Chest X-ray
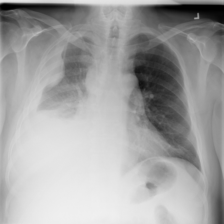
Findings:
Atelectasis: negative
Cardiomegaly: negative
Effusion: negative
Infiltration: negative
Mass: positive
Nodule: positive
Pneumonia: negative
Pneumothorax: negative
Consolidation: positive
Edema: negative
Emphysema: negative
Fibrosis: negative
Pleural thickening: positive
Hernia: negative